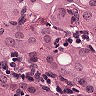
Metastatic tissue present: yes